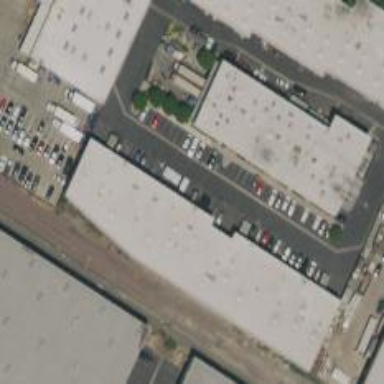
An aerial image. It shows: Warehouse.